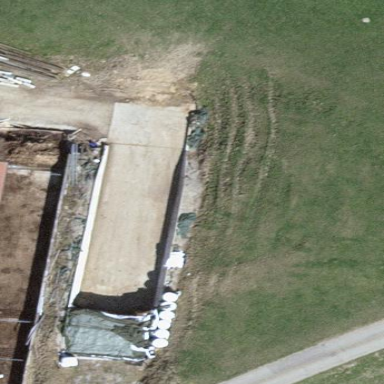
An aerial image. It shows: Bunker silo.